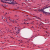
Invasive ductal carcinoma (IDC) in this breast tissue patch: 0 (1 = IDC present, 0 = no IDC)